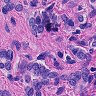
Metastatic tissue present: yes